Interaction volume radius: 5 \u00c5
Interaction volume height: 10 \u00c5
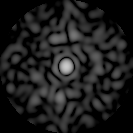
Disorder parameter: 0.8237